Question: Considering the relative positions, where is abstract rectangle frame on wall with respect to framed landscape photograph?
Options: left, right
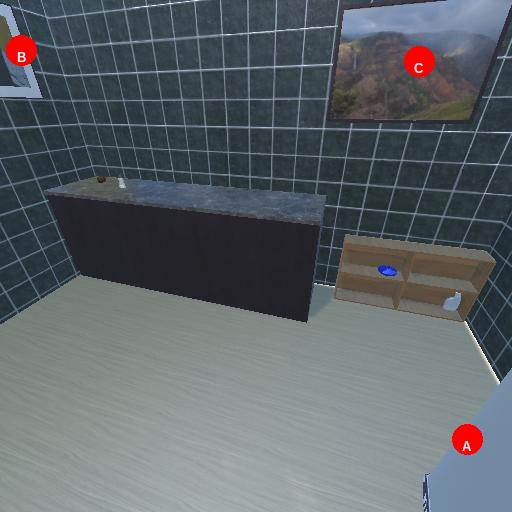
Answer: left